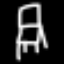
Label: chair